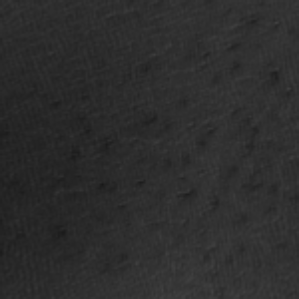
Label: frost